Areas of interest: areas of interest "Industrial"
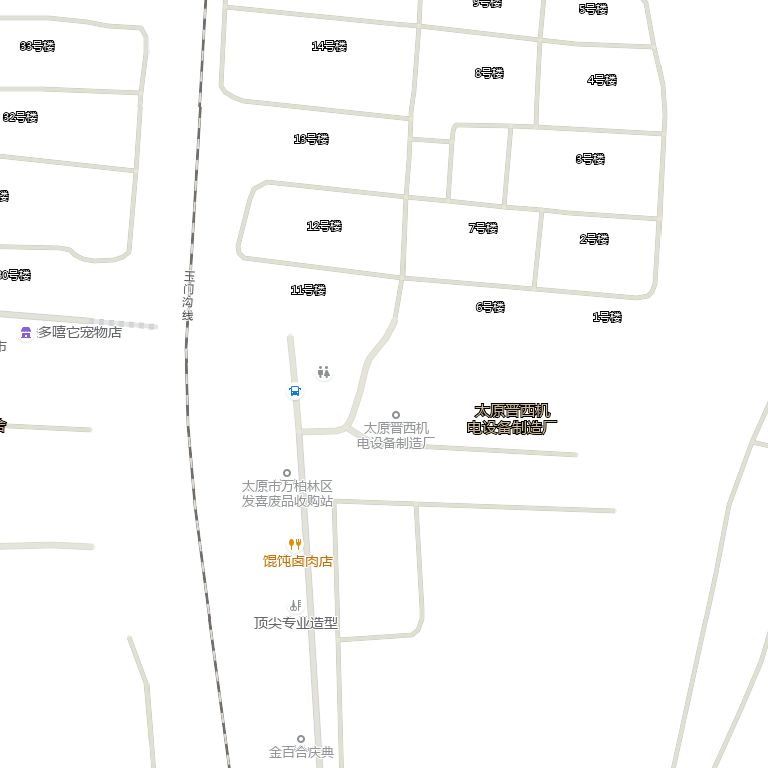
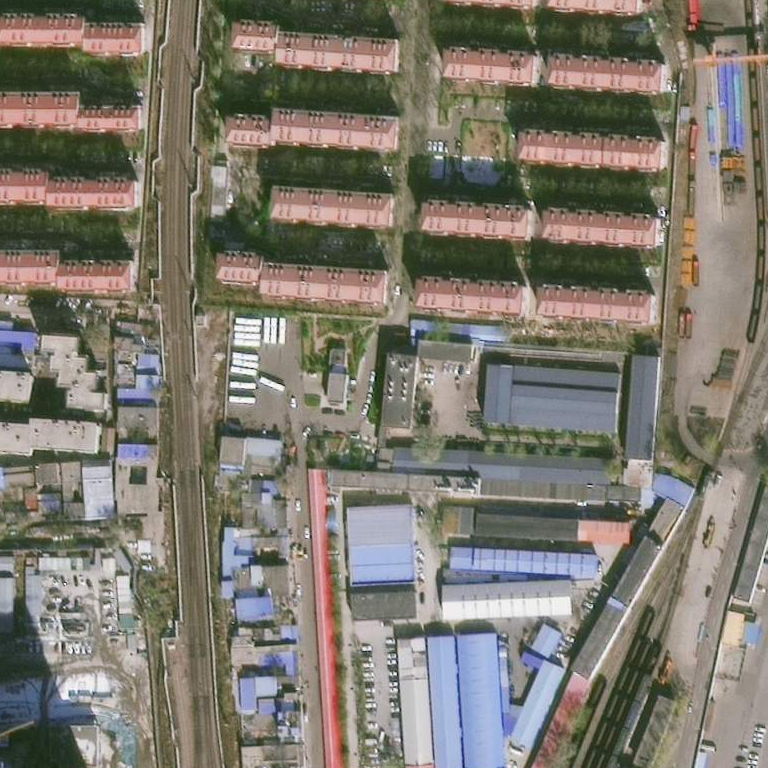